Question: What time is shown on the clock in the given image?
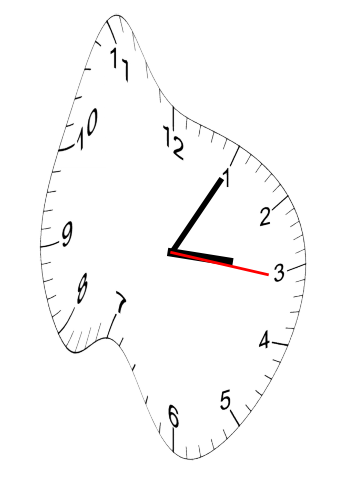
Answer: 03:05:16